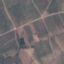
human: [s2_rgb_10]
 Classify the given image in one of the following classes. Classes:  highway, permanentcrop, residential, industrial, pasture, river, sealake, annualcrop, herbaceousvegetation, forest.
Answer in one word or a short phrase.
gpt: PermanentCrop